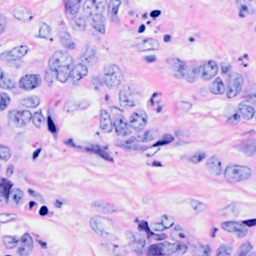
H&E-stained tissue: Breast